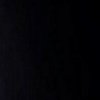
Label: space